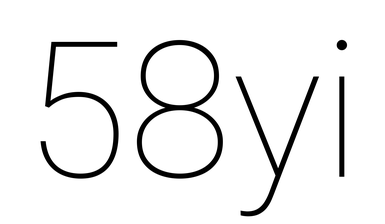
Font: Roboto_Thin